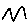
Label: zigzag